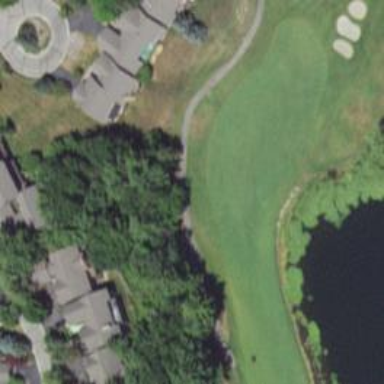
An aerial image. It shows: View of golf hole.